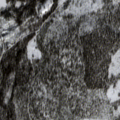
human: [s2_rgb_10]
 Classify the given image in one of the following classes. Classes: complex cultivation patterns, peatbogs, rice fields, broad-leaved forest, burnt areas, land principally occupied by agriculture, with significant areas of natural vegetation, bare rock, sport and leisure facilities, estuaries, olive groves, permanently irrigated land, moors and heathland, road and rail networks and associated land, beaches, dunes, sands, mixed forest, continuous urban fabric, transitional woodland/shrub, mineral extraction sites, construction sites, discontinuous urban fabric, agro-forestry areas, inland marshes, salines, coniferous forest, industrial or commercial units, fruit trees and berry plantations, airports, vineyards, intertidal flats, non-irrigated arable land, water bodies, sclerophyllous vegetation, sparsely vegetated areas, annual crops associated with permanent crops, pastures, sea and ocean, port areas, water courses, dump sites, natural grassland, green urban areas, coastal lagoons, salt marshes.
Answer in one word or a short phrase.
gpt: coniferous forest, transitional woodland/shrub